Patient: sex M, age 51
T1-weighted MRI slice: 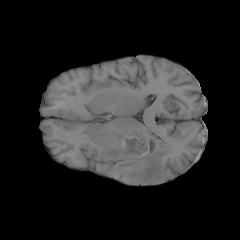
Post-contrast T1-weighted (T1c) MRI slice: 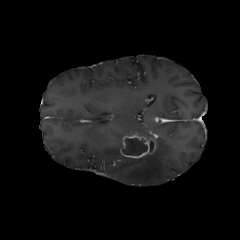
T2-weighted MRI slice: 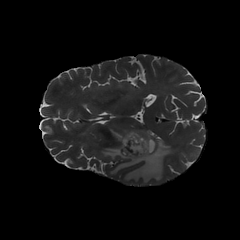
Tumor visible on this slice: yes
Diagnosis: Glioblastoma, IDH-wildtype
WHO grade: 4